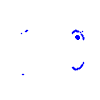
Particle: electron